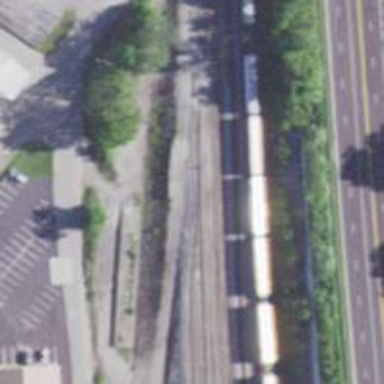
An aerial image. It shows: Railway siding with rails.